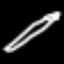
Label: pencil